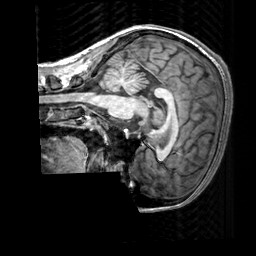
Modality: T1w
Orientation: sagittal
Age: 21
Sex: female
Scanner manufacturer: siemens
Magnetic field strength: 3 T
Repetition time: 2.3 s
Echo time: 0.00303 s